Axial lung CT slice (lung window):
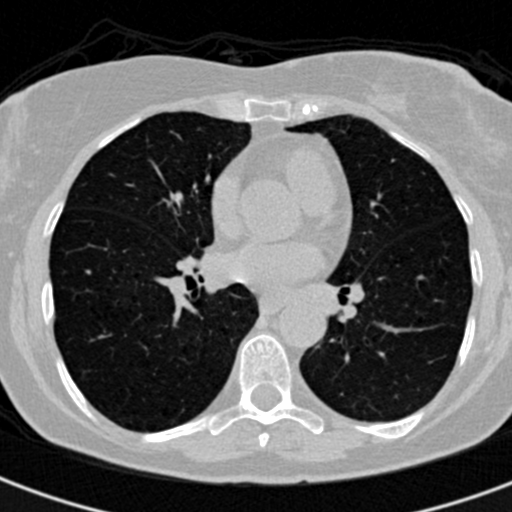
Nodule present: no